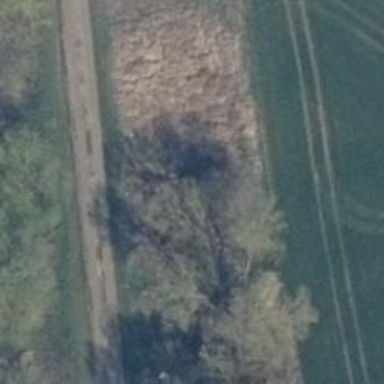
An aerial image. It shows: Row of trees in natural setting.